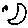
Label: moon